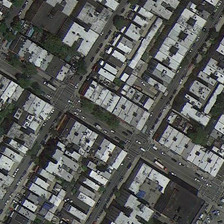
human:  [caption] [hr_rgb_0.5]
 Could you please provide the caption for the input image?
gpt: many buildings and green trees are in a dense residential area .

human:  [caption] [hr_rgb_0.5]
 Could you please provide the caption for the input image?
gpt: many buildings and green trees are in a dense residential area .

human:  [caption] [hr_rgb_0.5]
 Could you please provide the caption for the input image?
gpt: many buildings and green trees are in a dense residential area .

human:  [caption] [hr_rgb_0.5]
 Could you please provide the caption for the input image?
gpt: many buildings and green trees are in a dense residential area .

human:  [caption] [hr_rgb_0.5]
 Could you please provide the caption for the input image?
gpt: many buildings and green trees are in a dense residential area .